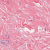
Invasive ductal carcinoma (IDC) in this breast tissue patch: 0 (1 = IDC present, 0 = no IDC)